Question: I'm trying to learn Windows 8 metro style app development but every time I run in VS11 it seems that the code is not updating. For example, this is what my debug windows looks like:

The only way I can get a code change to run is to restart the machine! I've tried killing my 'app' in task manager to no avail.
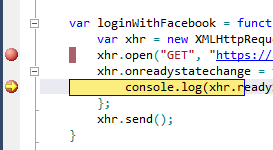
Answer: In the Win8 developer preview VS has some heuristics when it comes to deploying applications in order to reduce time to deploy. If for some reason you don't see your app getting updated on F5 a last recourse is to uninstall your app from the start screen and then on the F5 you should have a brand new deployment, you might also want to try a clean build depending on your app.